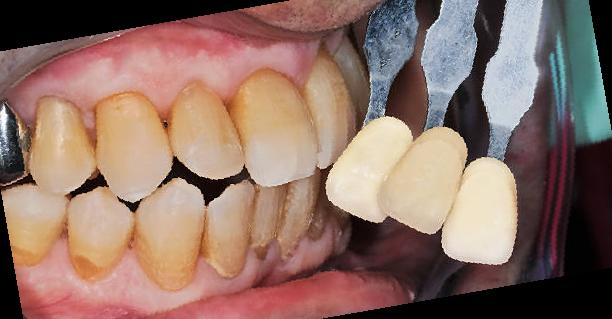
Condition: Calculus